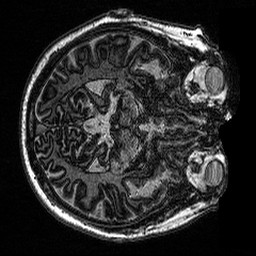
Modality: MP2RAGE
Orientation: axial
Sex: male
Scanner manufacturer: siemens
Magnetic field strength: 3 T
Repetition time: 5 s
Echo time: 0.00292 s